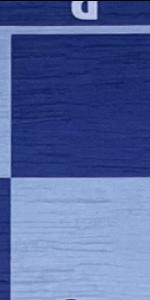
Label: Empty